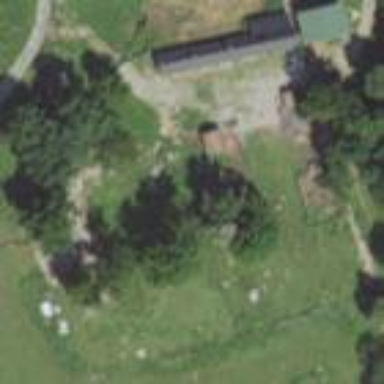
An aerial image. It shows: Farmyard area.